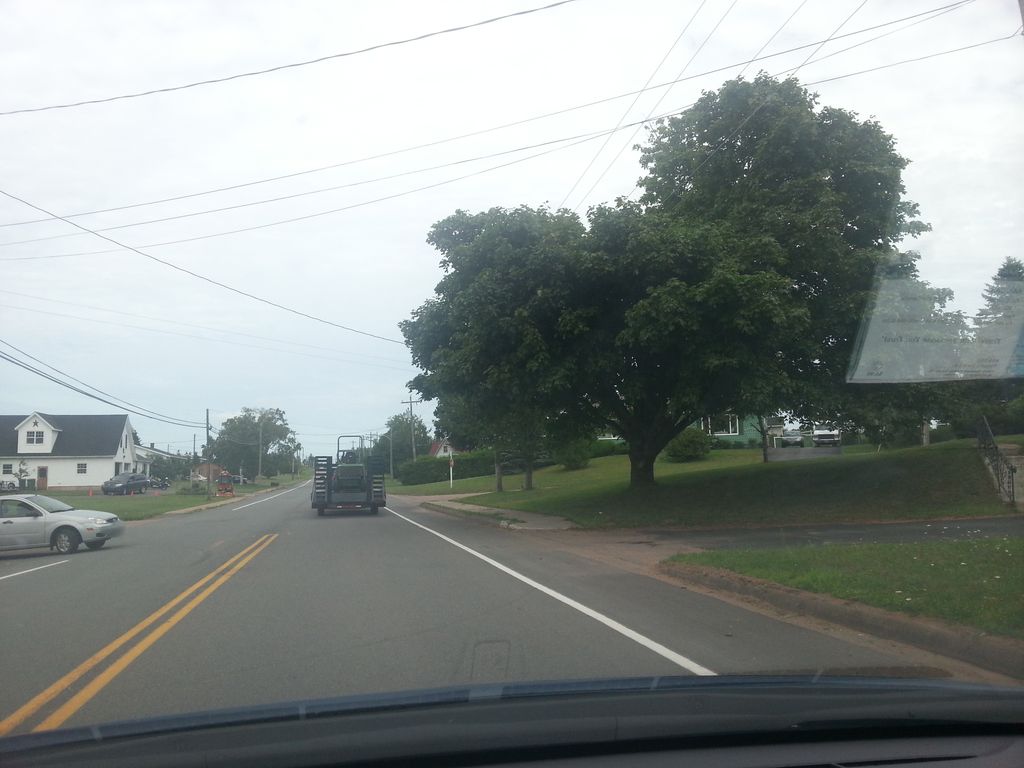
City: charlottetown